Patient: sex M, age 64
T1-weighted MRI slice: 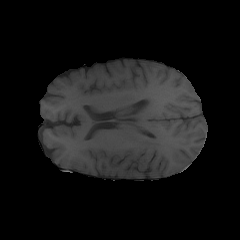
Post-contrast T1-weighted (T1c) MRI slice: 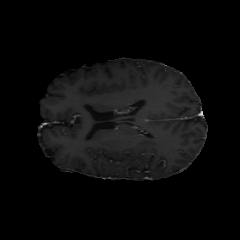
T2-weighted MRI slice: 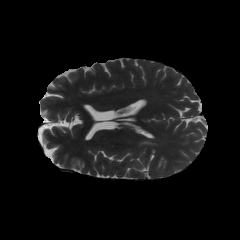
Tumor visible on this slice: yes
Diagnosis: Glioblastoma, IDH-wildtype
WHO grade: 4